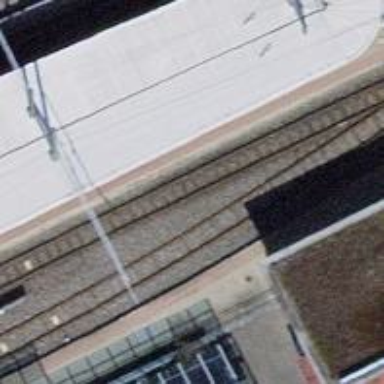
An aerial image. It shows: Narrow gauge railway with electrified contact lines.